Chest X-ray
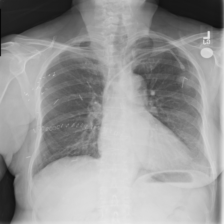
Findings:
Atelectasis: negative
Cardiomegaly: negative
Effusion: negative
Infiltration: negative
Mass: negative
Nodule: negative
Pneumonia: negative
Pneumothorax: negative
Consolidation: negative
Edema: negative
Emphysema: negative
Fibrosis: negative
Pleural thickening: negative
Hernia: negative